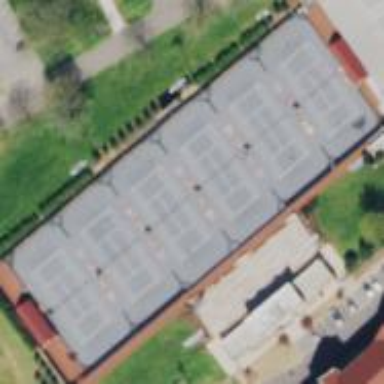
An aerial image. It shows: Tennis court in leisure pitch.